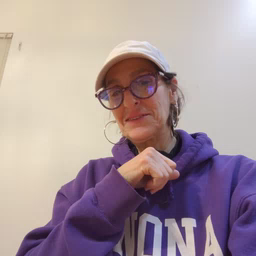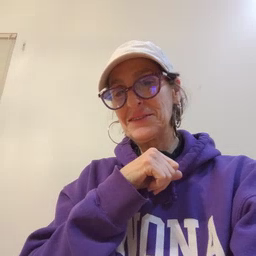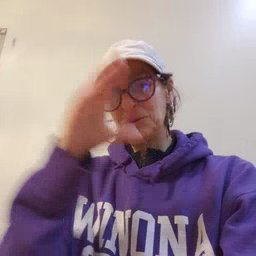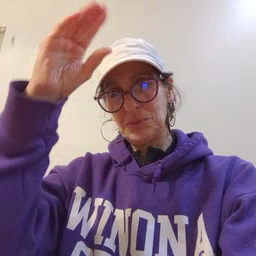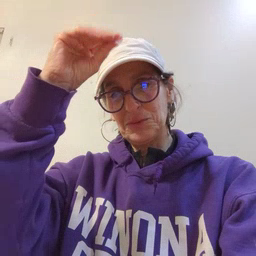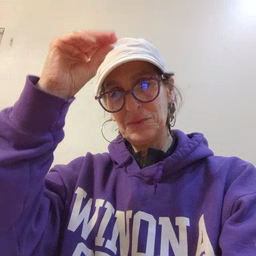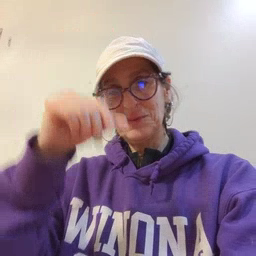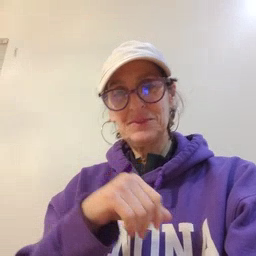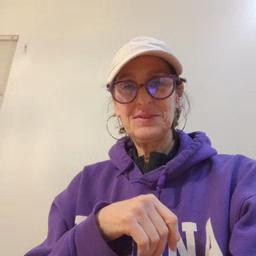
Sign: boy